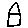
Label: house